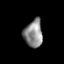
Tissue: prostate
Cell type: Myeloid cells
Senescence score: 0.746
Nuclear area (px): 498
Mean DAPI intensity: 139.466